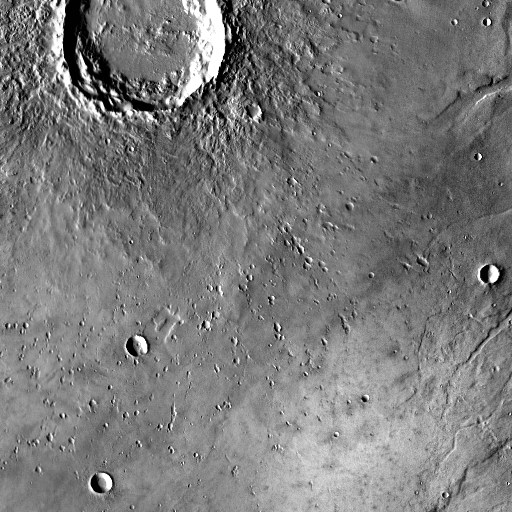
Crater classes present: Background, Other, Layered, Secondary